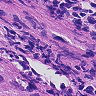
Metastatic tissue present: yes